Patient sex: M
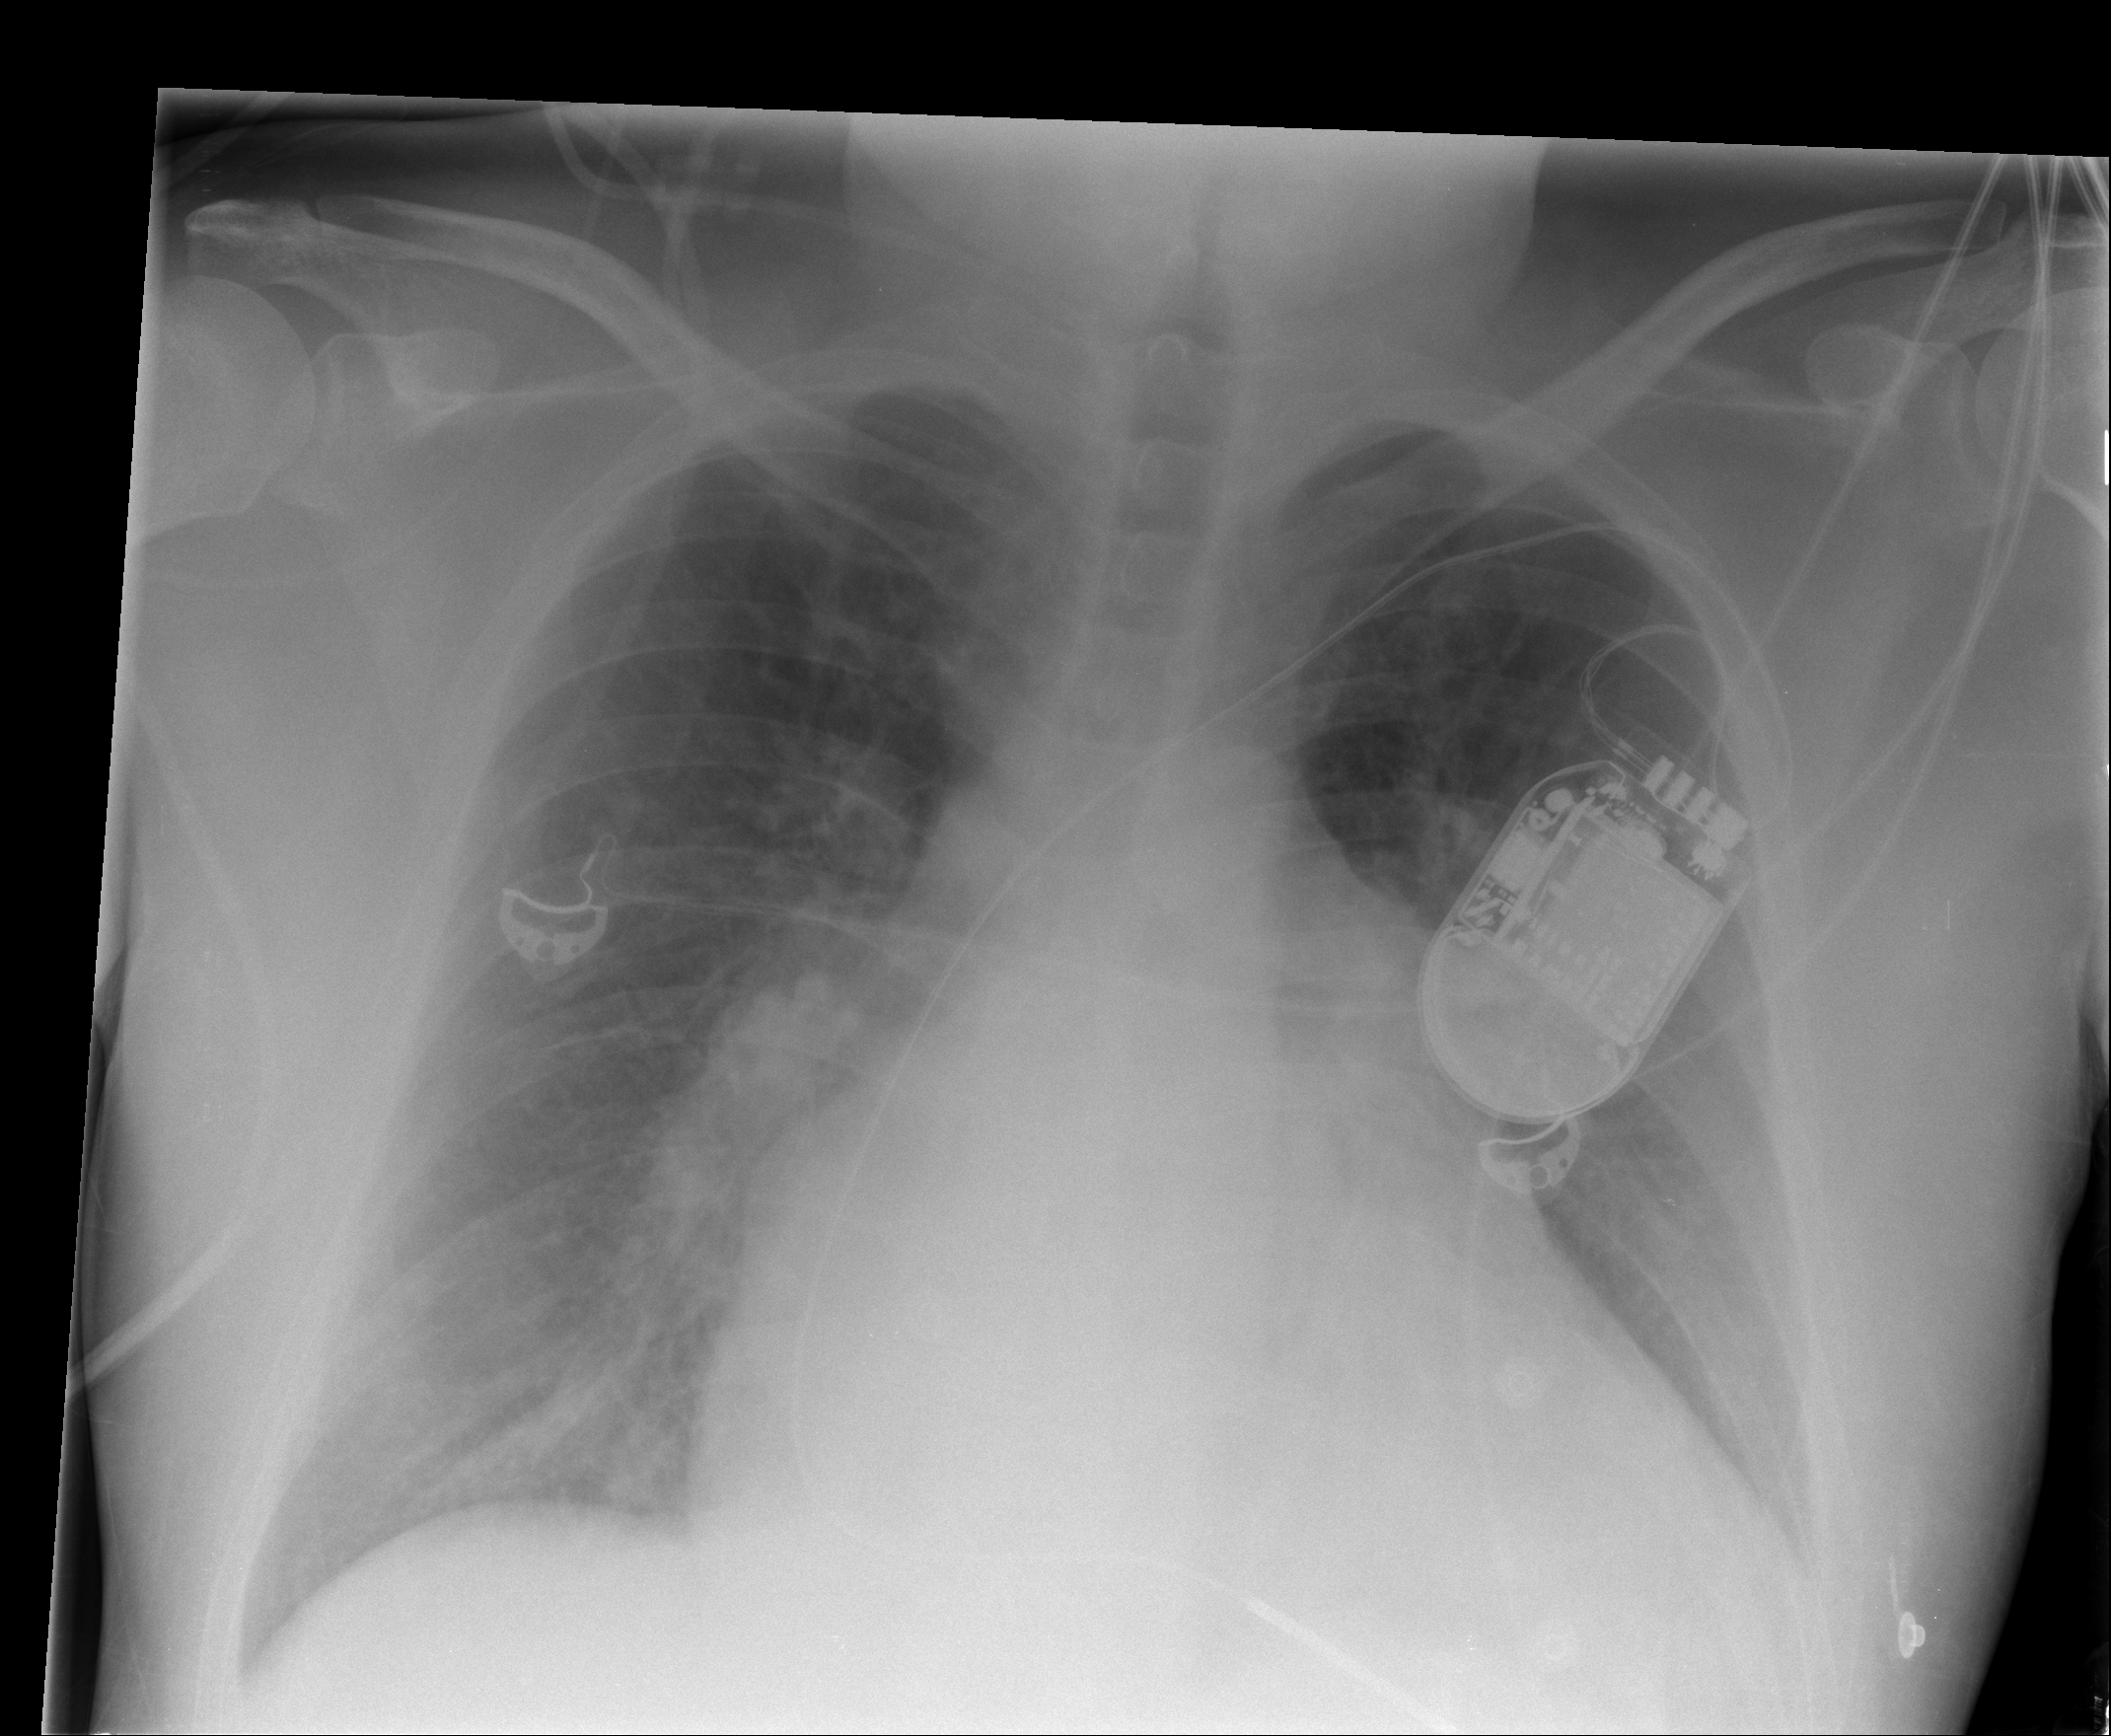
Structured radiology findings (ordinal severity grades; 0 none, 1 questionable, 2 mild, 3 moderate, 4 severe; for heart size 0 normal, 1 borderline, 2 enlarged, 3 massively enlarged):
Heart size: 3
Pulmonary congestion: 2
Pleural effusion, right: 0
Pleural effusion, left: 0
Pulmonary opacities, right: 1
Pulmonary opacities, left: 1
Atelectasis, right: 0
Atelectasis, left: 0